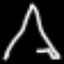
Label: The Eiffel Tower